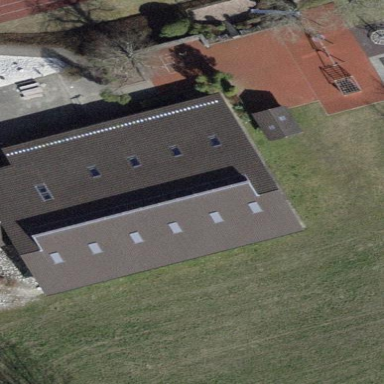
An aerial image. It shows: School building serving as kindergarten.